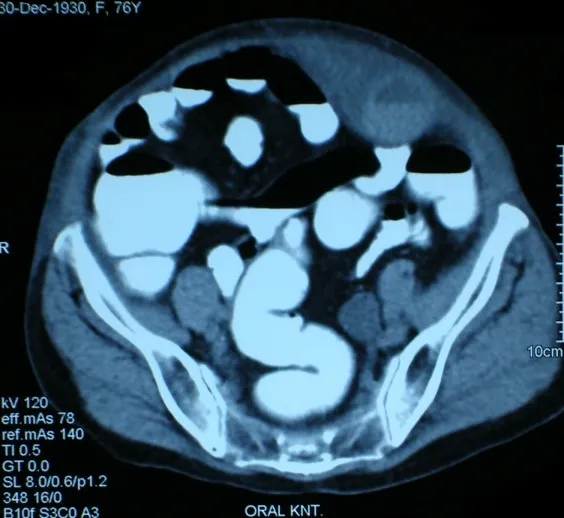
CT appearance of rectus sheath hematoma on the left side of the abdomen.
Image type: radiology (ct)